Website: crate-barrel
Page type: billing-address
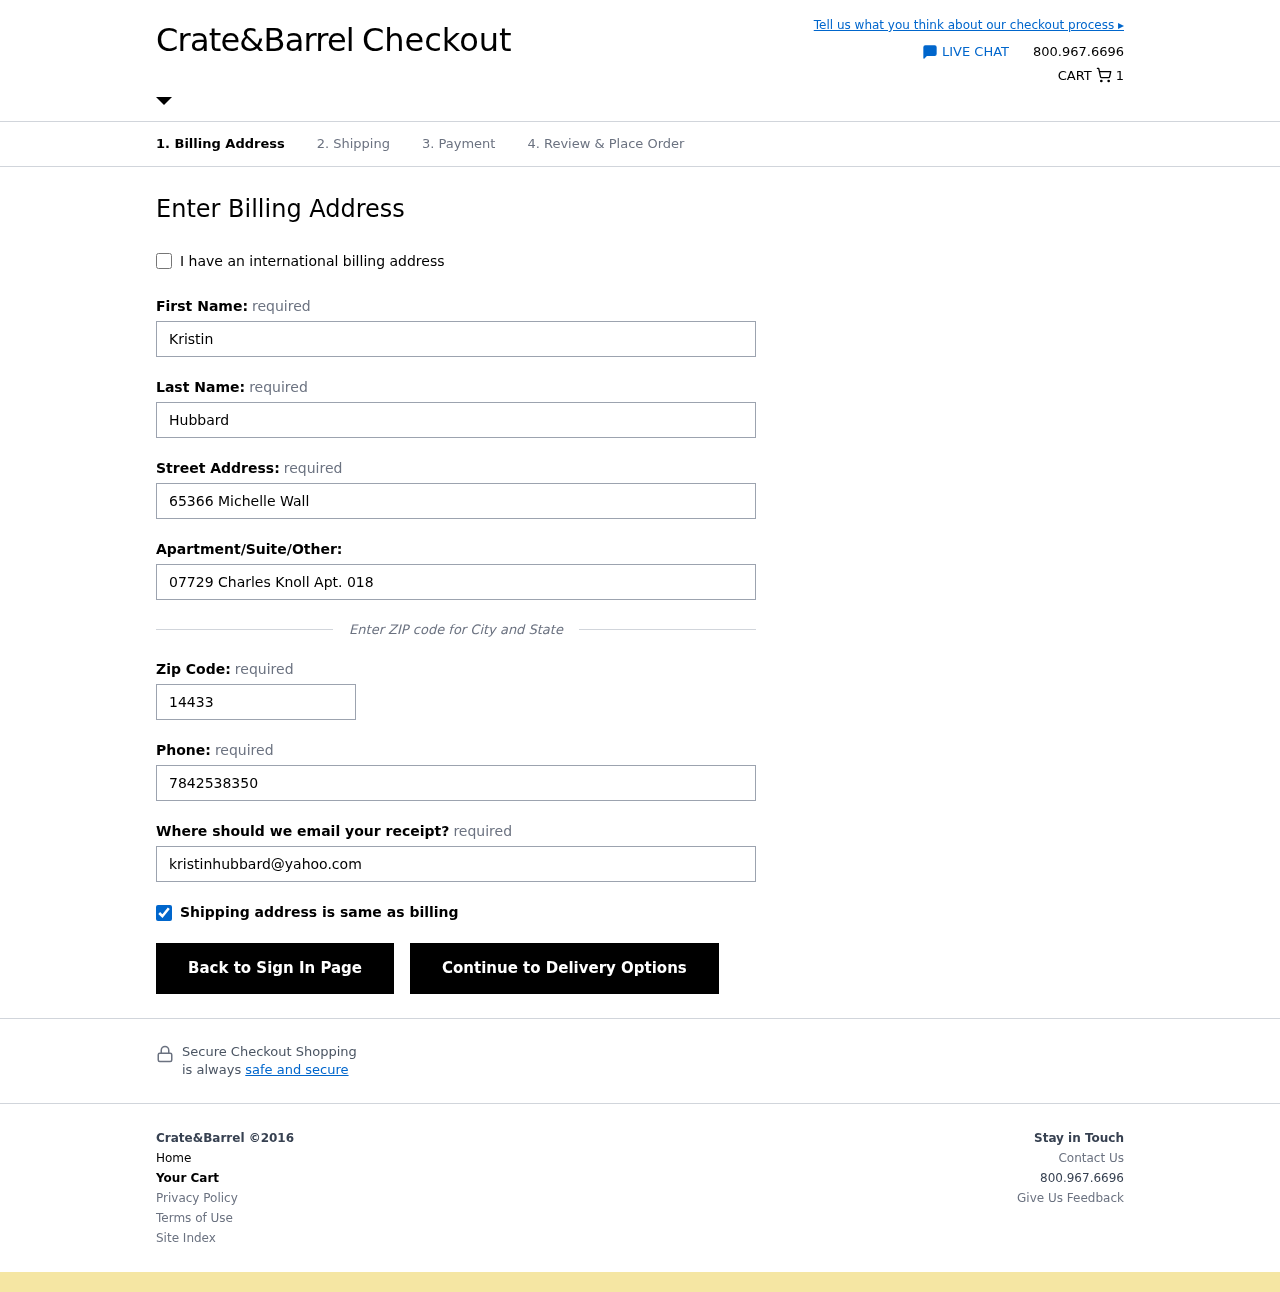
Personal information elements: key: PII_EMAIL
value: kristinhubbard@yahoo.com
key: PII_FIRSTNAME
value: Kristin
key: PII_LASTNAME
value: Hubbard
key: PII_PHONE
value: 7842538350
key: PII_POSTCODE
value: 14433
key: PII_STREET
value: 65366 Michelle Wall
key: PII_STREET2
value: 07729 Charles Knoll Apt. 018
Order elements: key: ORDER_NUM_ITEMS
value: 1